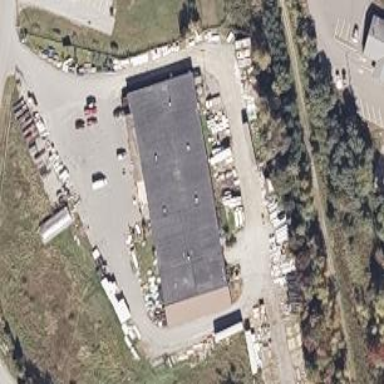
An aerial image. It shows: Agrarian shop located within building.